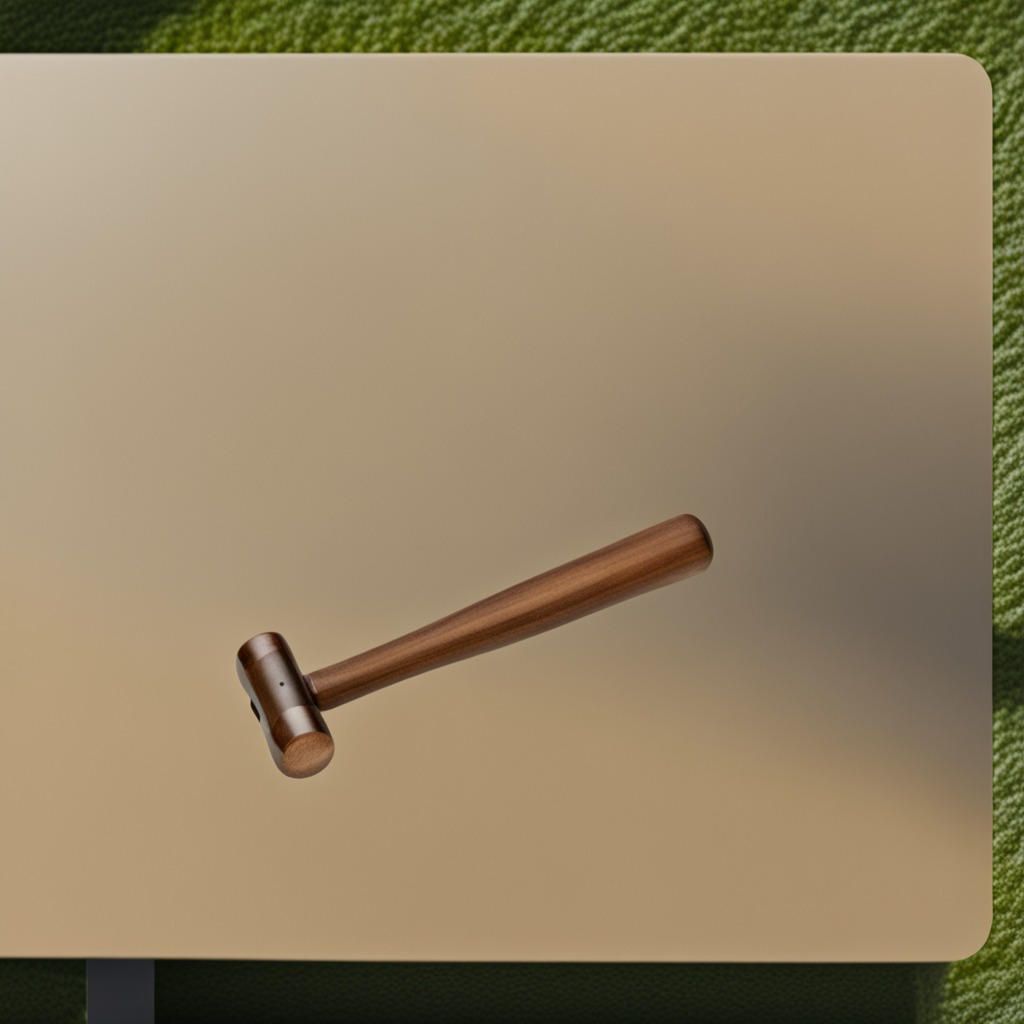
A hammer lies on a clean utility table in a temporary outdoor tool station afternoon light present textured surface.